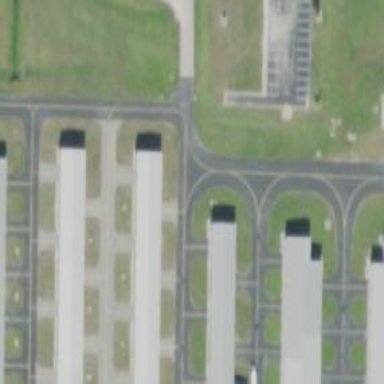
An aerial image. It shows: Image of taxiway at airport.